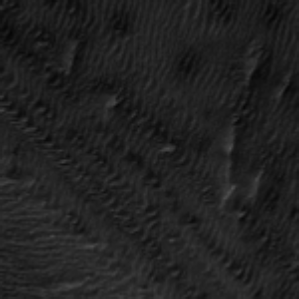
Label: frost